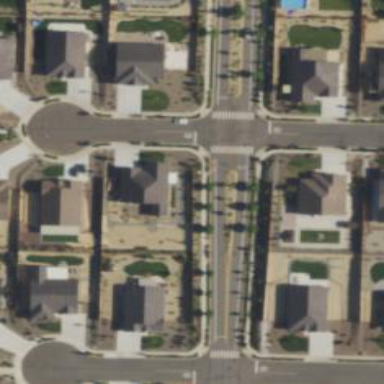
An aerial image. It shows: Residential road with asphalt surface and separate sidewalk.